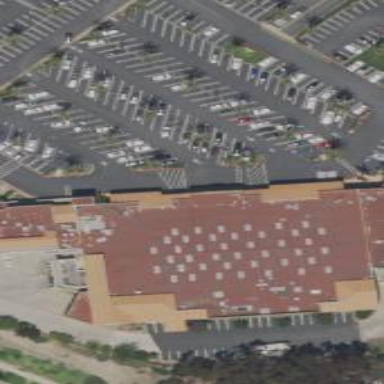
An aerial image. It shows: Supermarket building.